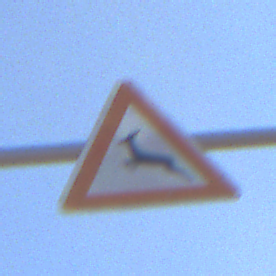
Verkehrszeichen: WildwechselRechts
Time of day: MorningAfternoon
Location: Outdoor (Suburban)
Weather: PartlyCloudy
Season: NotSpecified
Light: Natural